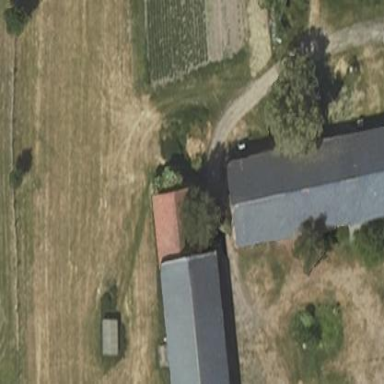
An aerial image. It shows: Shed building.